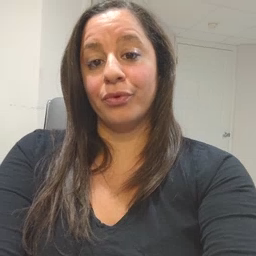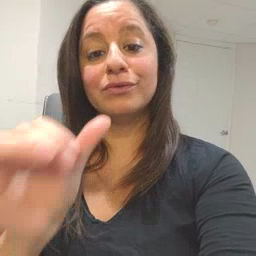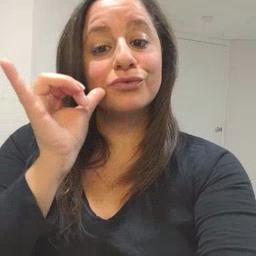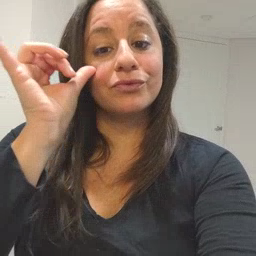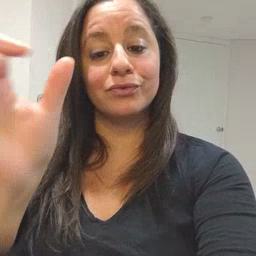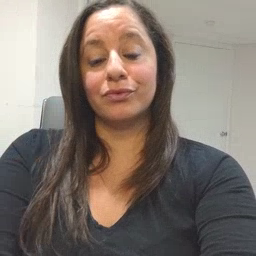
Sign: yesterday